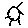
Label: sun